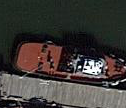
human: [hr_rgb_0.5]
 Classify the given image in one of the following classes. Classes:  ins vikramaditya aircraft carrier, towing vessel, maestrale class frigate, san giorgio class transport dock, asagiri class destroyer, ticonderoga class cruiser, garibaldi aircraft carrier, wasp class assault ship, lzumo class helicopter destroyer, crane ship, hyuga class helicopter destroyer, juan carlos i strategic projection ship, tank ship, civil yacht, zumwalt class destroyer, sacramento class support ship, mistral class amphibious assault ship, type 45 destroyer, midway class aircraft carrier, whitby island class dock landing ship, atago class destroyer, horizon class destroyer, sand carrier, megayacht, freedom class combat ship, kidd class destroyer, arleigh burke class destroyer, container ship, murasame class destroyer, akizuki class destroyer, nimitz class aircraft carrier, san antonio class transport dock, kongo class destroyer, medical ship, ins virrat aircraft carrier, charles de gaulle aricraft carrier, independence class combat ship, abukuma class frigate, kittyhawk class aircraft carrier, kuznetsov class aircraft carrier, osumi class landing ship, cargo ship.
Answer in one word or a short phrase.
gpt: Towing vessel